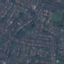
Land use / land cover: Residential